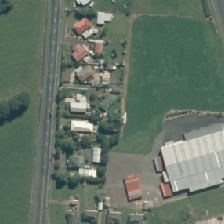
Land cover: urban_build_up